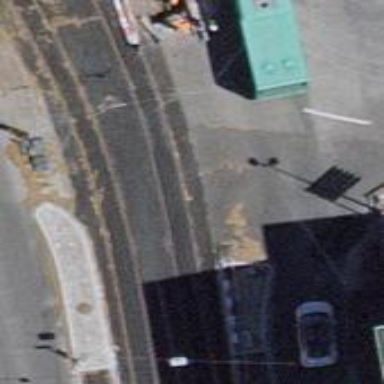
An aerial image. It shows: Tram crossing on the railway.